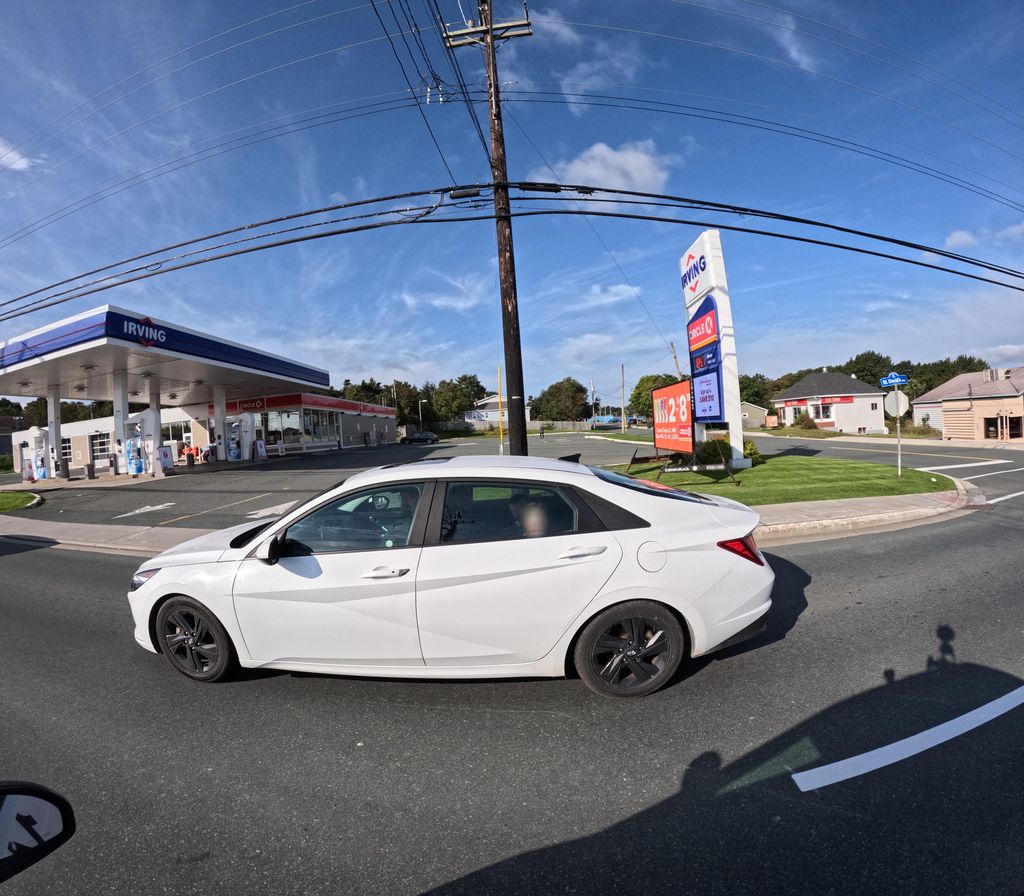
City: st_johns